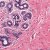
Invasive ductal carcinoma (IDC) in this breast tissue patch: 0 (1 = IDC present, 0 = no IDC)